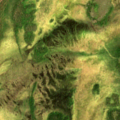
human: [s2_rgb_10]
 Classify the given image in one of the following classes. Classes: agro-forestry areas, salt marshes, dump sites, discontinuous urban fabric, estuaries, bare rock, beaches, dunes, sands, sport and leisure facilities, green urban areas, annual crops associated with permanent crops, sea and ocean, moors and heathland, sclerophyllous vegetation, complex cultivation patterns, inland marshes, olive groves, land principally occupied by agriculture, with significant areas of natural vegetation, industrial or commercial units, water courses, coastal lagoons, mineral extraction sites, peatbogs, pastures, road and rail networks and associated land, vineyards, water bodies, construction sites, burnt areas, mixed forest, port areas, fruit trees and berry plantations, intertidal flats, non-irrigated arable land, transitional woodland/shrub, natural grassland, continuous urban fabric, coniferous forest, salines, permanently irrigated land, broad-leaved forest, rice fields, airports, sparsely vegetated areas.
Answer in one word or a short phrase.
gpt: coniferous forest, peatbogs